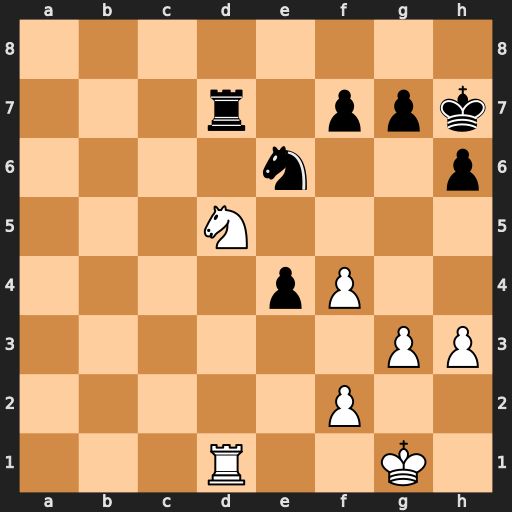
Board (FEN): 8/3r1ppk/4n2p/3N4/4pP2/6PP/5P2/3R2K1
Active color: w
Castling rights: -
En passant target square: -
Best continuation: Nf6+ gxf6 Rxd7